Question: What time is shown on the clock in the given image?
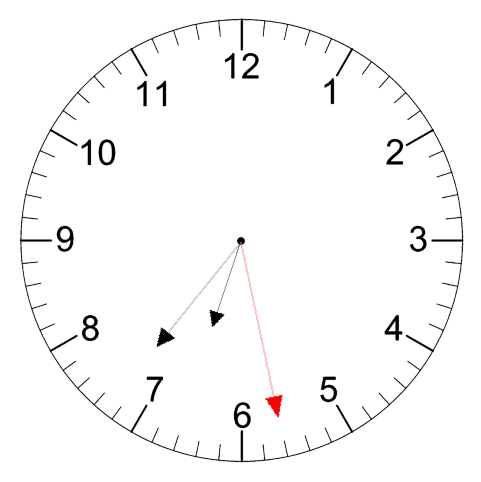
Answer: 06:36:28